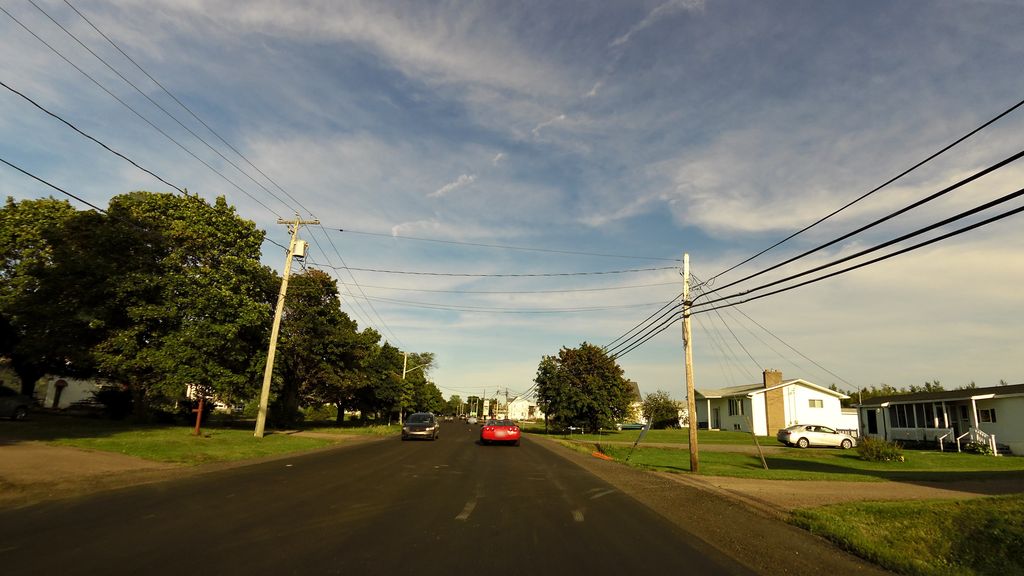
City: charlottetown